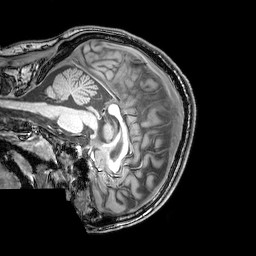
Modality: T1w
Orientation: sagittal
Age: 21
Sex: male
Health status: healthy
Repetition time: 0.081 s
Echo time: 0.037 s